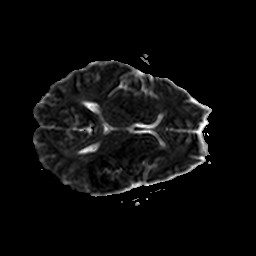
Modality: ADC
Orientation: axial
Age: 40
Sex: female
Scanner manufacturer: philips
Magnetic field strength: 1.5 T
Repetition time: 4.781 s
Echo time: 0.07764 s